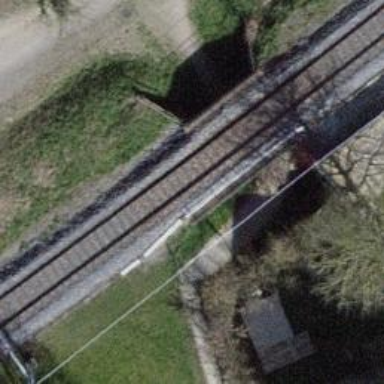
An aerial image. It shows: Bridge over railway with electrified contact lines.